Question: i'm make my first OpenCV Plugin using C++.
But, it has some issue.
1. Image glitch
2. Memory leak

This is what it running looks like.
## Expected behavior
Get the document of drawing picture and export only draw lines.
## Source
<URL>
<URL>
-
'''
#include <iostream>
//https://www.vbflash.net/83
#include <opencv2/opencv.hpp>
using namespace std;
using namespace cv;
unsigned char* resultPicBuffer;
int picRows = 0;
int picCols = 0;
extern "C" {
int ResultPicBufferRows();
int ResultPicBufferCols();
bool compareContourAreas (std::vector<cv::Point>, std::vector<cv::Point>);
unsigned char* ExportPicFromDoc(int width, int height, unsigned char* buffer);
void FreeBuffer();
}
void FreeBuffer() {
if (picRows * picCols > 0) {
fill_n(resultPicBuffer, picRows * picCols * 4, 0);
delete [] resultPicBuffer;
}
}
int ResultPicBufferRows() {
return picRows;
}
int ResultPicBufferCols() {
return picCols;
}
bool compareContourAreas (std::vector<cv::Point>, std::vector<cv::Point>);
unsigned char* ExportPicFromDoc(int width, int height, unsigned char* buffer) {
Mat img(height, width, CV_8UC4, buffer);
float maxImgWidth = 2000.0;
float ratio = maxImgWidth / img.size().height;
Mat smallImg;
resize(img, smallImg, Size(int(img.size().width * ratio), maxImgWidth));
// imshow("smallImg", smallImg);
Mat gray;
cvtColor(smallImg, gray, COLOR_BGR2GRAY);
// imshow("gray", gray);
Mat grayBlur;
GaussianBlur(gray, grayBlur, Size(3, 3), BORDER_CONSTANT);
// imshow("grayBlur", grayBlur);
Mat edge;
Canny(grayBlur, edge, 100, 200);
// imshow("edge", edge);
vector<vector<Point>> contours;
vector<Vec4i> hierarchy;
findContours( edge, contours, hierarchy, RETR_LIST, CHAIN_APPROX_SIMPLE );
sort(contours.begin(), contours.end(), compareContourAreas);
vector<vector<Point>> topContours = vector<vector<Point>>(contours.end() - 5, contours.end());
Mat smallImg_copy = smallImg.clone();
vector<Point> screenContours;
for (unsigned long i = topContours.size() - 1; i >= 0; i--) {
double peri = arcLength(topContours[i], true);
vector<Point> approx;
approxPolyDP(topContours[i], approx, 0.02 * peri, true);
if (approx.size() == 4) {
screenContours = approx;
break;
}
vector<Point>().swap(approx);
}
if (screenContours.size() <= 0) {
FreeBuffer();
picRows = 0;
picCols = 0;
for (int i = 0; i < contours.size(); i++) {
vector<Point>().swap(contours[i]);
}
vector<vector<Point>>().swap(contours);
vector<Vec4i>().swap(hierarchy);
for (int i = 0; i < topContours.size(); i++) {
vector<Point>().swap(topContours[i]);
}
vector<vector<Point>>().swap(topContours);
vector<Point>().swap(screenContours);
smallImg_copy.release();
edge.release();
grayBlur.release();
gray.release();
smallImg.release();
img.release();
return 0;
}
vector<vector<Point>> screenContours_vec;
screenContours_vec.push_back(screenContours);
drawContours(smallImg_copy, screenContours_vec, -1, CV_RGB(0, 255, 0), 2);
// imshow("contours", smallImg_copy);
Point topLeft, topRight, bottomRight, bottomLeft;
topLeft.x = 0x0fffffff;
topLeft.y = 0x0fffffff;
topRight.y = 0x7fffffff;
for (unsigned long i = 0; i < screenContours.size(); i++) {
if (topLeft.x + topLeft.y > screenContours[i].x + screenContours[i].y) {
topLeft = screenContours[i];
}
if (topRight.y - topRight.x > screenContours[i].y - screenContours[i].x) {
topRight = screenContours[i];
}
if (bottomRight.x + bottomRight.y < screenContours[i].x + screenContours[i].y) {
bottomRight = screenContours[i];
}
if (bottomLeft.y - bottomLeft.x < screenContours[i].y - screenContours[i].x) {
bottomLeft = screenContours[i];
}
}
unsigned long padding = 10;
topLeft.x += padding;
topLeft.y += padding;
topRight.x -= padding;
topRight.y += padding;
bottomLeft.x += padding;
bottomLeft.y -= padding;
bottomRight.x -= padding;
bottomRight.y -= padding;
unsigned long width1 = abs(topLeft.x - topRight.x), width2 = abs(bottomLeft.x - bottomRight.x),
height1 = abs(topLeft.y - bottomLeft.y), height2 = abs(topRight.y - bottomRight.y);
unsigned long maxWidth = max(width1, width2), maxHeight = max(height1, height2);
vector<Point2f> srcRect;
srcRect.push_back(topLeft);
srcRect.push_back(topRight);
srcRect.push_back(bottomLeft);
srcRect.push_back(bottomRight);
vector<Point2f> destRect;
destRect.push_back(Point(0, 0));
destRect.push_back(Point(maxWidth, 0));
destRect.push_back(Point(0, maxHeight));
destRect.push_back(Point(maxWidth, maxHeight));
Mat perspectMat = getPerspectiveTransform(srcRect, destRect);
Mat warpedImg;
warpPerspective(smallImg, warpedImg, perspectMat, Size(maxWidth, maxHeight));
// imshow("warpedImg", warpedImg);
Mat warpedImgGray;
cvtColor(warpedImg, warpedImgGray, COLOR_BGR2GRAY);
adaptiveThreshold(warpedImgGray, warpedImgGray, 255, ADAPTIVE_THRESH_MEAN_C, THRESH_BINARY, 21, 10);
// imshow("adapted", warpedImgGray);
Mat edgePic;
GaussianBlur(warpedImgGray, edgePic, Size(11, 11), BORDER_CONSTANT);
Canny(edgePic, edgePic, 100, 200);
// imshow("edgePic", edgePic);
vector<vector<Point>> contoursPic;
vector<Vec4i> hierarchyPic;
findContours( edgePic, contoursPic, hierarchyPic, RETR_LIST, CHAIN_APPROX_SIMPLE );
Mat edgePic_copy = warpedImg.clone();
drawContours(edgePic_copy, contoursPic, -1, CV_RGB(0, 255, 0), 2);
// imshow("edgePic_copy", edgePic_copy);
Mat onlyContours = Mat(Size(edgePic_copy.cols, edgePic_copy.rows), CV_8UC4);
drawContours(onlyContours, contoursPic, -1, CV_RGB(255, 255, 255), 2);
cv::cvtColor(onlyContours, onlyContours, COLOR_RGB2BGRA);
// std::vector<cv::Mat> bgra;
// cv::split(onlyContours, bgra);
// std::swap(bgra[0], bgra[3]);
// std::swap(bgra[1], bgra[2]);
// cvtColor(onlyContours, onlyContours, COLOR_BGR2GRAY);
// imshow("onlyContours", onlyContours);
int lastPicRows = picRows, lastPicCols = picCols;
if (onlyContours.rows > 0 && onlyContours.rows != lastPicRows && onlyContours.cols > 0 && onlyContours.cols != lastPicCols) {
FreeBuffer();
picRows = onlyContours.rows;
picCols = onlyContours.cols;
resultPicBuffer = new unsigned char[picRows * picCols * 4];
} else if (onlyContours.rows <= 0 || onlyContours.cols <= 0) {
FreeBuffer();
picRows = 0;
picCols = 0;
for (int i = 0; i < contours.size(); i++) {
vector<Point>().swap(contours[i]);
}
vector<vector<Point>>().swap(contours);
vector<Vec4i>().swap(hierarchy);
for (int i = 0; i < topContours.size(); i++) {
vector<Point>().swap(topContours[i]);
}
vector<vector<Point>>().swap(topContours);
vector<Point>().swap(screenContours);
for (int i = 0; i < screenContours_vec.size(); i++) {
vector<Point>().swap(screenContours_vec[i]);
}
vector<vector<Point>>().swap(screenContours_vec);
vector<Point2f>().swap(srcRect);
vector<Point2f>().swap(destRect);
for (int i = 0; i < contoursPic.size(); i++) {
vector<Point>().swap(contoursPic[i]);
}
vector<vector<Point>>().swap(contoursPic);
vector<Vec4i>().swap(hierarchyPic);
onlyContours.release();
edgePic_copy.release();
edgePic.release();
warpedImgGray.release();
warpedImg.release();
perspectMat.release();
smallImg_copy.release();
edge.release();
grayBlur.release();
gray.release();
smallImg.release();
img.release();
return 0;
}
// picRows = onlyContours.rows;
// picCols = onlyContours.cols;
// resultPicBuffer = new unsigned char[picRows * picCols * 4];
fill_n(resultPicBuffer, picRows * picCols * 4, 0);
// globalMat = onlyContours.clone();
// buffer = onlyContours.data;
// size_t size = picRows * picCols * 3;
// memcpy(resultPicBuffer, onlyContours.data, size);
// memcpy(buffer, onlyContours.data, onlyContours.total() * onlyContours.elemSize());
memcpy(resultPicBuffer, onlyContours.data, onlyContours.total() * onlyContours.elemSize());
for (int i = 0; i < contours.size(); i++) {
vector<Point>().swap(contours[i]);
}
vector<vector<Point>>().swap(contours);
vector<Vec4i>().swap(hierarchy);
for (int i = 0; i < topContours.size(); i++) {
vector<Point>().swap(topContours[i]);
}
vector<vector<Point>>().swap(topContours);
vector<Point>().swap(screenContours);
for (int i = 0; i < screenContours_vec.size(); i++) {
vector<Point>().swap(screenContours_vec[i]);
}
vector<vector<Point>>().swap(screenContours_vec);
vector<Point2f>().swap(srcRect);
vector<Point2f>().swap(destRect);
for (int i = 0; i < contoursPic.size(); i++) {
vector<Point>().swap(contoursPic[i]);
}
vector<vector<Point>>().swap(contoursPic);
vector<Vec4i>().swap(hierarchyPic);
onlyContours.release();
edgePic_copy.release();
edgePic.release();
warpedImgGray.release();
warpedImg.release();
perspectMat.release();
smallImg_copy.release();
edge.release();
grayBlur.release();
gray.release();
smallImg.release();
img.release();
return resultPicBuffer;
}
bool compareContourAreas ( std::vector<cv::Point> contour1, std::vector<cv::Point> contour2 ) {
double i = fabs( contourArea(cv::Mat(contour1)) );
double j = fabs( contourArea(cv::Mat(contour2)) );
return ( i < j );
}
'''
<URL>
-
'''
using System.Collections;
using System.Collections.Generic;
using UnityEngine;
using UnityEngine.UI;
using System;
using System.Runtime.InteropServices;
public class TestController : MonoBehaviour
{
public Text txt, txt2;
public RawImage InImage;
public RawImage OutImage;
// Start is called before the first frame update
void Start()
{
}
// Update is called once per frame
void Update()
{
txt.text = "Loading native lib";
txt2.text = NativeAdapter.dllPath;
GCHandle pixelHandle, resultPixelHandle;
try {
txt.text = "Native: " + NativeAdapter.FooTest().ToString();
Texture2D rawImageTexture = (Texture2D)InImage.texture;
Color32[] pixels = rawImageTexture.GetPixels32();
pixelHandle = GCHandle.Alloc(pixels, GCHandleType.Pinned);
IntPtr pixelPtr = pixelHandle.AddrOfPinnedObject();
IntPtr testPtr = NativeAdapter.PicFromDoc(rawImageTexture.width, rawImageTexture.height, pixelPtr);
int nativeH = NativeAdapter.PicBufferRows();
int nativeW = NativeAdapter.PicBufferCols();
int w = nativeW;
int h = nativeH;
txt.text = $"Result w: {w} h: {h} nativeW: {nativeW} nativeH: {nativeH}";
Texture2D resultTexture = new Texture2D(w, h, TextureFormat.ARGB32, false);
int bufferSize = w * h * 4;
if (testPtr != IntPtr.Zero)
{
byte[] rawData = new byte[bufferSize];
Marshal.Copy(testPtr, rawData, 0, bufferSize);
resultTexture.LoadRawTextureData(rawData);
resultTexture.Apply();
}
OutImage.texture = resultTexture;
} catch (System.Exception e) {
txt.text = e.Message;
Debug.Log(e);
} finally {
if (pixelHandle != null) {
pixelHandle.Free();
}
GC.Collect();
}
}
}
'''
-
'''
using System.Collections;
using System.Collections.Generic;
using System.Runtime.InteropServices;
using System;
using UnityEngine;
using System.IO;
public class NativeAdapter
{
#if !UNITY_EDITOR
[DllImport("OpenCVPlugin")]
private static extern int FooTestFunction_Internal();
[DllImport("OpenCVPlugin")]
private static extern int ResultPicBufferRows();
[DllImport("OpenCVPlugin")]
private static extern int ResultPicBufferCols();
[DllImport("OpenCVPlugin")]
private static extern IntPtr ExportPicFromDoc(int width, int height, IntPtr bufferAddr);
[DllImport ("OpenCVPlugin")]
private static extern void FlipImage(ref Color32[] rawImage, int width, int height);
[DllImport ("OpenCVPlugin")]
private static extern void ReturnGlobalMat(IntPtr data);
[DllImport ("OpenCVPlugin")]
private static extern void FreeBuffer();
#elif UNITY_EDITOR
[DllImport ("UnityPlugin")]
private static extern int FooTestFunction_Internal();
[DllImport ("UnityPlugin")]
private static extern int ResultPicBufferRows();
[DllImport ("UnityPlugin")]
private static extern int ResultPicBufferCols();
[DllImport ("UnityPlugin")]
private static extern IntPtr ExportPicFromDoc(int width, int height, IntPtr bufferAddr);
[DllImport ("UnityPlugin")]
private static extern void TestMat(int width, int height, IntPtr bufferAddr);
[DllImport ("UnityPlugin")]
private static extern void FlipImage(ref Color32[] rawImage, int width, int height);
[DllImport ("UnityPlugin")]
private static extern void ReturnGlobalMat(IntPtr data);
[DllImport ("UnityPlugin")]
private static extern IntPtr GetResultPicBuffer();
[DllImport ("UnityPlugin")]
private static extern void FreeBuffer();
#endif
public static string dllPath;
static NativeAdapter() {
string currentPath = Environment.GetEnvironmentVariable("PATH", EnvironmentVariableTarget.Process);
dllPath = Path.DirectorySeparatorChar + "Assets" + Path.DirectorySeparatorChar + "Plugins";
#if UNITY_ANDROID
dllPath = Application.dataPath + Path.DirectorySeparatorChar + "Assets" + Path.DirectorySeparatorChar + "Assets" + Path.DirectorySeparatorChar + "Plugins";
#endif
Debug.Log("dllPath " + dllPath);
Debug.Log("currentPath " + currentPath);
Debug.Log("process " + EnvironmentVariableTarget.Process);
if(currentPath.Contains(dllPath) == false)
{
#if !UNITY_EDITOR
Debug.Log("env " + Environment.GetEnvironmentVariable("PATH"));
#elif UNITY_EDITOR
Environment.SetEnvironmentVariable("PATH", currentPath + Path.PathSeparator + dllPath, EnvironmentVariableTarget.Process);
Debug.Log("env " + Environment.GetEnvironmentVariable("PATH"));
#endif
}
}
public static int FooTest() {
return FooTestFunction_Internal();
}
public static int PicBufferRows() {
return ResultPicBufferRows();
}
public static int PicBufferCols() {
return ResultPicBufferCols();
}
public static IntPtr PicFromDoc(int width, int height, IntPtr bufferAddr) {
return ExportPicFromDoc(width, height, bufferAddr);
}
public static void _TestMat(int width, int height, IntPtr bufferAddr) {
#if UNITY_EDITOR
TestMat(width, height, bufferAddr);
#endif
}
public static void _FlipImage(ref Color32[] rawImage, int width, int height) {
FlipImage(ref rawImage, width, height);
}
public static void _ReturnGlobalMat(IntPtr bufferAddr) {
ReturnGlobalMat(bufferAddr);
}
public static IntPtr _GetResultPicBuffer() {
#if UNITY_EDITOR
return GetResultPicBuffer();
#else
return IntPtr.Zero;
#endif
}
public static void _FreeBuffer() {
FreeBuffer();
}
}
'''
# Edited
-
OpenCVPlugin.cpp
'''
Mat onlyContours = Mat(Size(edgePic_copy.cols, edgePic_copy.rows), CV_8UC4, 0.0);
drawContours(onlyContours, contoursPic, -1, (255, 255, 255, 255), 2);
'''
If you use 'Mat' with Alpha channel. You should set alpha value or reset 'Mat' as Zero.
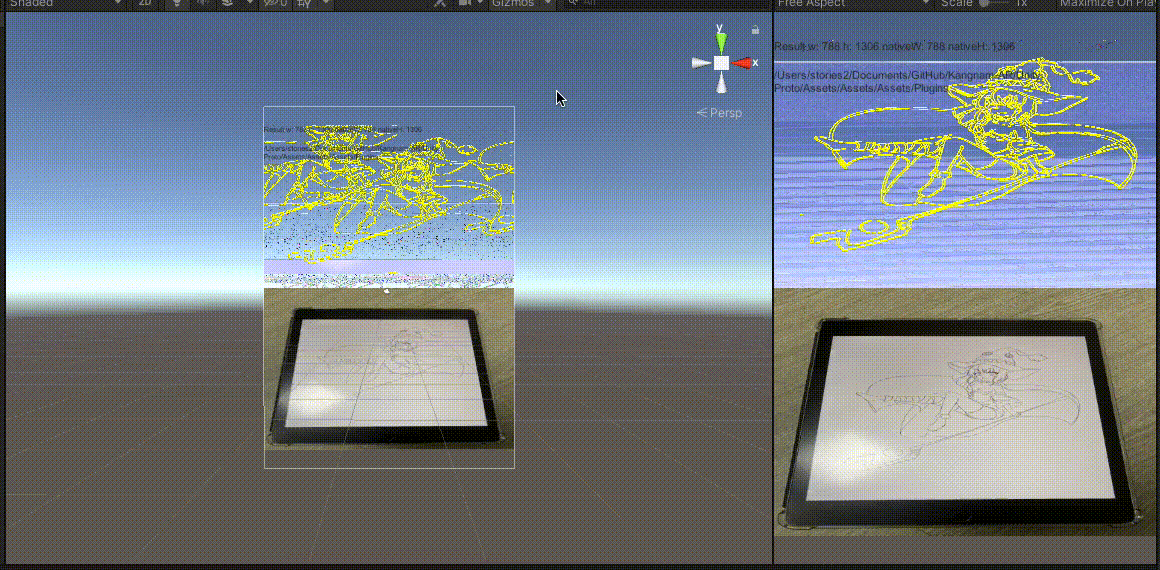
Answer: i found the solution.
First @JohnFilleau said. I used some 'new X[]' several times and might be this will cause memory leak.
So i removed it and use original buffer pointer.
In 'OpenCVPlugin.cpp'
'''
unsigned char* ExportPicFromDoc(int width, int height, unsigned char* buffer) {
...
memcpy(buffer, onlyContours.data, onlyContours.total() * onlyContours.elemSize());
...
}
'''
Second in unity if i create 'Texture2D' all the frames then it will cause 'OOM'.
So plz use 'Resources.UnloadUnusedAssets()'. <URL>
In 'TestController.cs'
'''
void Update()
{
...
Texture2D resultTexture = new Texture2D(w, h, TextureFormat.ARGB32, false);
Resources.UnloadUnusedAssets(); // <-- Unload it *****
int bufferSize = w * h * 4;
if (bufferSize > 0)
...
'''
So memory leak solved. My program works well. Ty everyone.